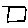
Label: square